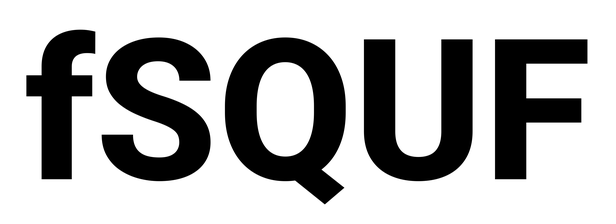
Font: Roboto_ExtraBold